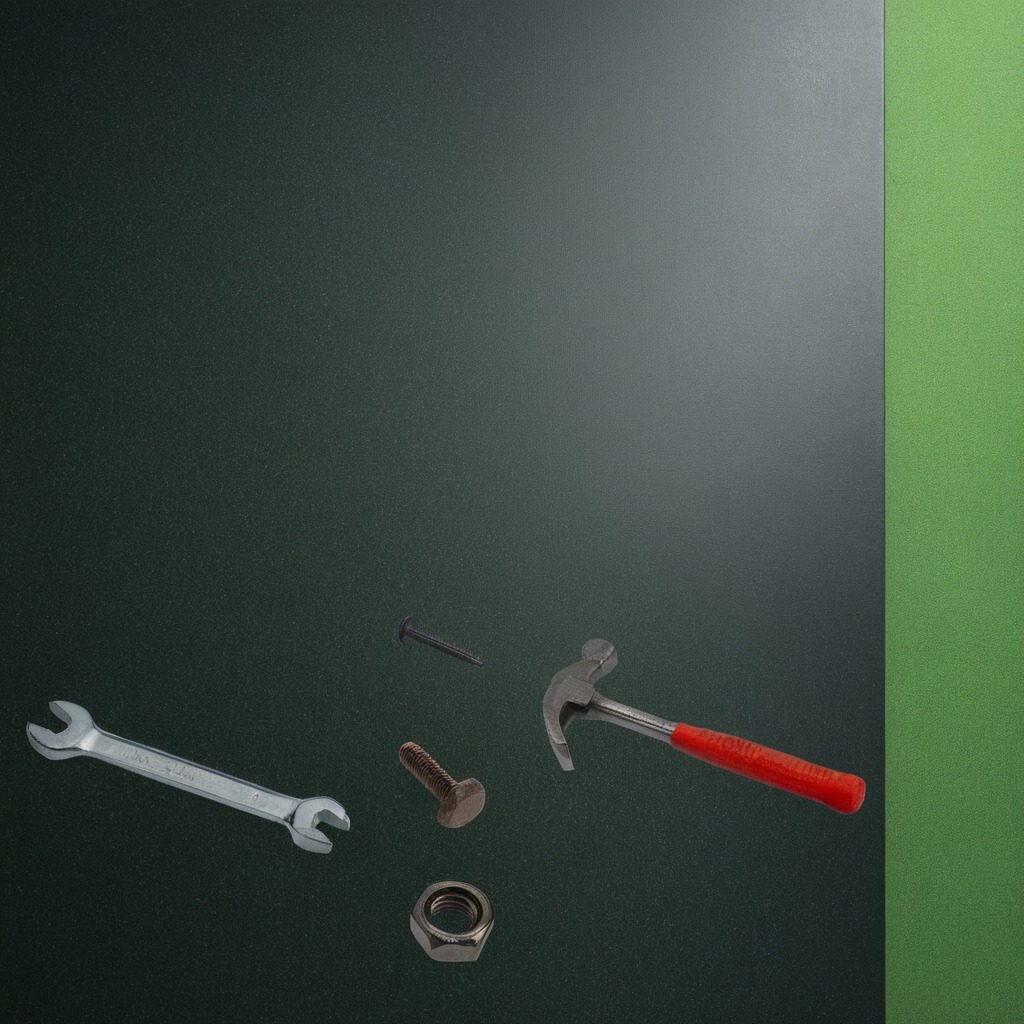
A hammer, an iron nail, a metal machine screw, a metal nut, and a wrench are lying on a clean granite tabletop covered with a green rubber mat inside a workshop under bright overhead lighting crisp shadows high clarity worn but beneath the mat.